Question: There are <URL> on Google for 'CssHierarchyControl C#'.
What is this control? How does it differ from a 'ComboBox'?
From the tooltips from hovering on each of the controls: 'ComboBox' is at v4.5.0.0, whereas 'CssHierarchyControl' states v11.0.0.0.

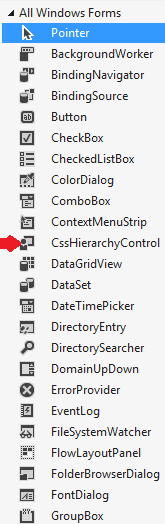
Answer: The 'CssHierachyControl' is on my machine as well. Looking under the "Choose Items" context menu on the toolbox I see it listed as part of the 'Microsoft.TeamFoundation.Client' namespace in the 'Microsoft.TeamFoundation.Client' assembly. It is version 11.0.0.0 as well, which matches the version number of Visual Studio 2012, which is 11.
Looking at the class in dotPeek it does inherit from 'System.Windows.Forms.ComboBox' so it is a combo box.
It is not listed as part of the <URL> namespace so it is not meant for public consumption so you should remove it from your tools list since there is no reason to ever use it.